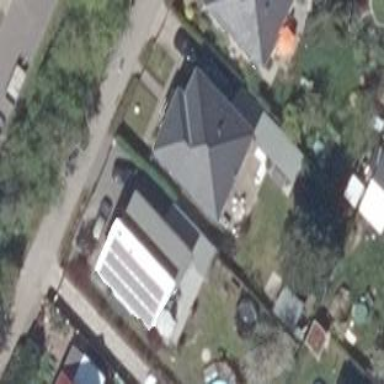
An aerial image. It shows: Detached building with pyramidal roof shape.